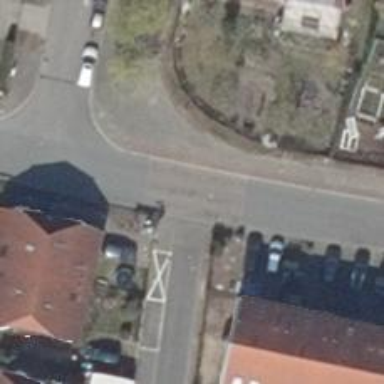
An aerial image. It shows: Residential road.